Aerial crown-view tile of a tropical tree (Barro Colorado Island, Panama), acquired 20250818:
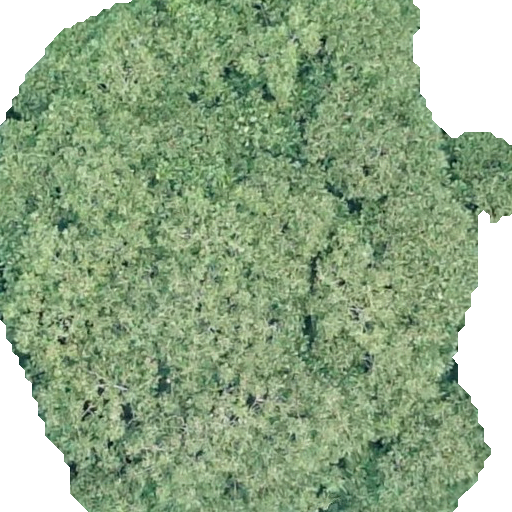
Species: Dipteryx oleifera
GBIF accepted scientific name: Dipteryx oleifera
Crown area: 389.118 m²